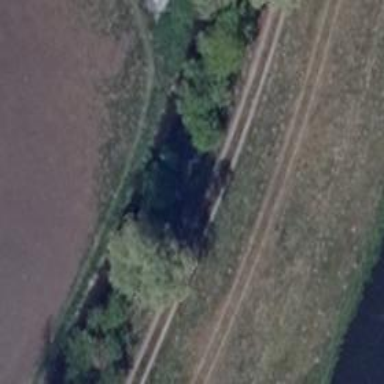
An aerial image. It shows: Row of trees in natural setting.